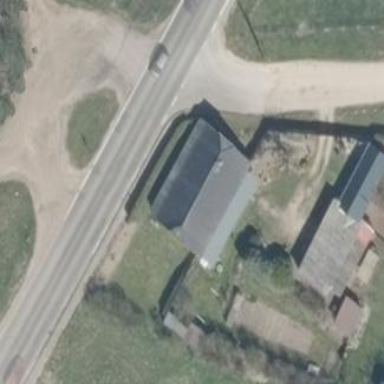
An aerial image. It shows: Half-hipped roof house.